Question: I am developing a android app which uses DrawerLayout with <URL>, so I am testing the app in a device with android 2.3.4 and here come my problems the layout become a mess with the map overlaying the menu. My code is below. Appreciate any help.
'''
<?xml version="1.0" encoding="utf-8"?>
<android.support.v4.widget.DrawerLayout xmlns:android="http://schemas.android.com/apk/res/android"
android:id="@+id/drawer_layout"
android:layout_width="match_parent"
android:layout_height="match_parent" >
<FrameLayout
android:id="@+id/content_frame"
android:layout_width="match_parent"
android:layout_height="match_parent" />
<ListView
android:id="@+id/left_drawer"
android:layout_width="240dp"
android:layout_height="match_parent"
android:layout_gravity="start"
android:background="#2A2A2A"
android:choiceMode="singleChoice"
android:divider="@drawable/divider"
android:dividerHeight="1dp" />
</android.support.v4.widget.DrawerLayout>
'''
MapFragment:
'''
public class CustomMapFragment extends SherlockMapFragment implements
LocationListener {
public CustomMapFragment() {
}
private GoogleMap mMap;
private LocationManager locationManager;
private String provider;
private Geocoder geocoder;
@Override
public View onCreateView(LayoutInflater inflater, ViewGroup container,
Bundle savedInstanceState) {
this.getSherlockActivity().getSupportActionBar().setTitle("myTitle");
View root = super.onCreateView(inflater, container, savedInstanceState);
mMap = getMap();
//another stuff
}
}
'''
The result:
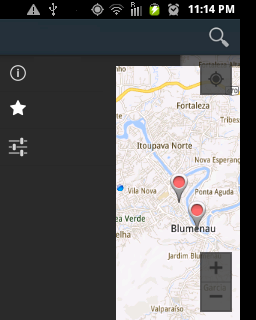
Answer: I solved this problem a couple weeks ago. This is a known issue on google maps. If you have the same problem, take a look at the following post:
<URL>
Hope it helps.